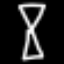
Label: hourglass